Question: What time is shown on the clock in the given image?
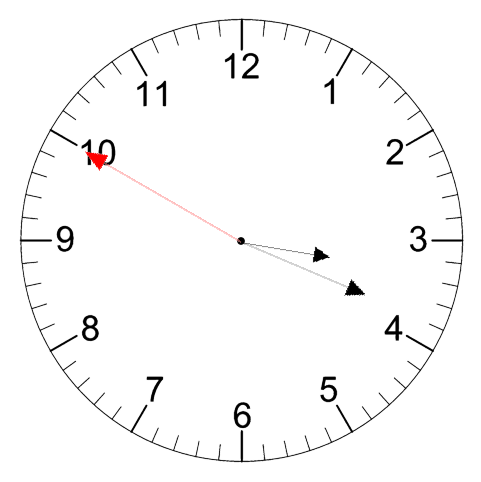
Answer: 03:18:50